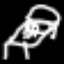
Label: bed